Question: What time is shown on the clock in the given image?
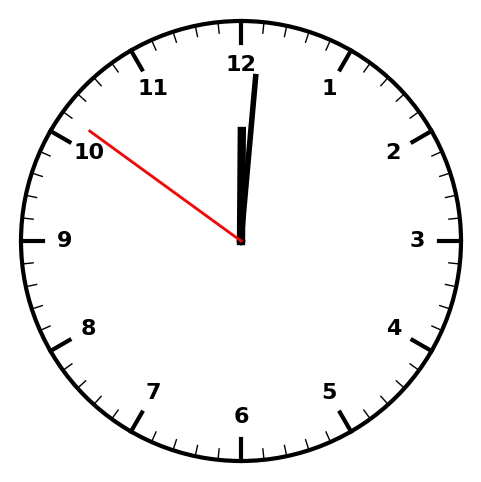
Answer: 12:00:51